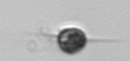
Label: Acanthoica_quattrospina